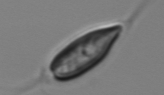
Label: Chrysochromulina